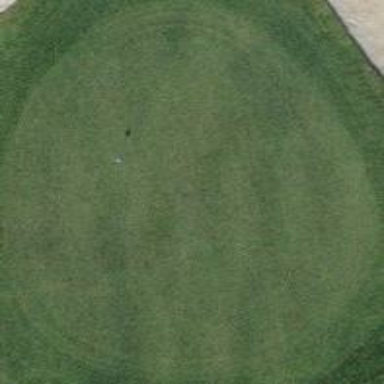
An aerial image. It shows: Golf green.